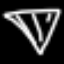
Label: diamond